Question: In <URL>. My need is to highlight in the chart temporal changes via setting accordingly the background colour, like this:

the two blue area may identify periods where something was happening and the white one when it wasn't. On top of this I'll then add lines and other charts.
Can this be done via passing Highchart with start and end date of periods to be highlighted? (an area chart workaround maybe?)
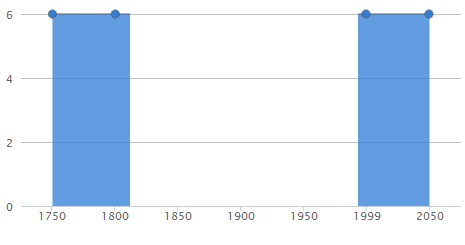
Answer: What you most likely need is <URL>
>
# xAxis.plotBands
A colored band stretching across the plot area marking an interval on
the axis.In a gauge, a plot band on the Y axis (value axis) will stretch along
the perimiter of the gauge.
plotBands can be added on either of the axes, in your case you seem to want it on the xAxis, following is how one could do it
'''
xAxis: {
plotBands: [{
color: '#FCFFC5',
from: Date.UTC(2010, 0, 2),
to: Date.UTC(2010, 0, 4)
}]
}
'''
<URL>